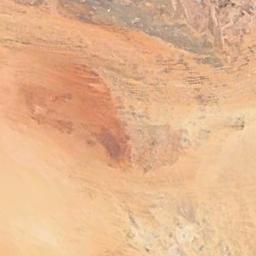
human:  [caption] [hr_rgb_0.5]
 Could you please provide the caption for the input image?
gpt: The yellow desert is next to the bare land .

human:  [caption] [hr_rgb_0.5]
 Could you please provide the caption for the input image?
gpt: The color of this desert is orange .

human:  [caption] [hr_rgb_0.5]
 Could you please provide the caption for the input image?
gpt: It is a large piece of flat yellow desert .

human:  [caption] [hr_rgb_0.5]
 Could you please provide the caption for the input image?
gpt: The desert has yellow sand and orange sand and the desert terrain is flat .

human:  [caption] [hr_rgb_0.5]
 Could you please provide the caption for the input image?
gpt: A yellow desert covered with sand and bare land .